Field crop: maize
Growth stage: 2
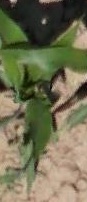
Species: maize